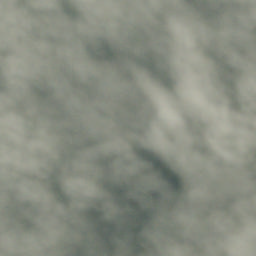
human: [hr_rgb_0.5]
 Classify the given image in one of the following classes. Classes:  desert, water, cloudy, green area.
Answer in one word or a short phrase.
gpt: cloudy